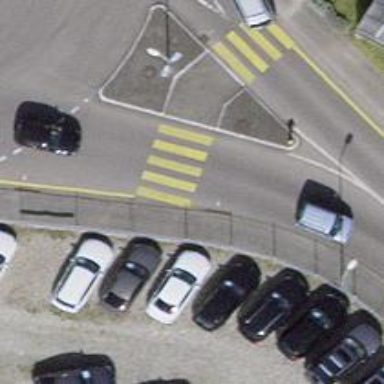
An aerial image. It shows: Uncontrolled zebra crossing on the road.